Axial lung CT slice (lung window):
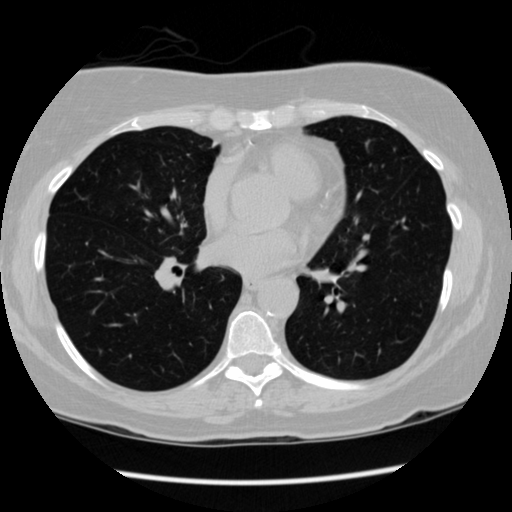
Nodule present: no